Field crop: maize
Growth stage: 2
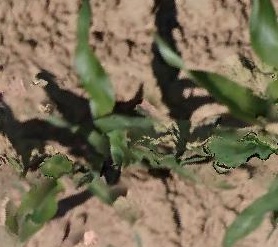
Species: maize